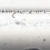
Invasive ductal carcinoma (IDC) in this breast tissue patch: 0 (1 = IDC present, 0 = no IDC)